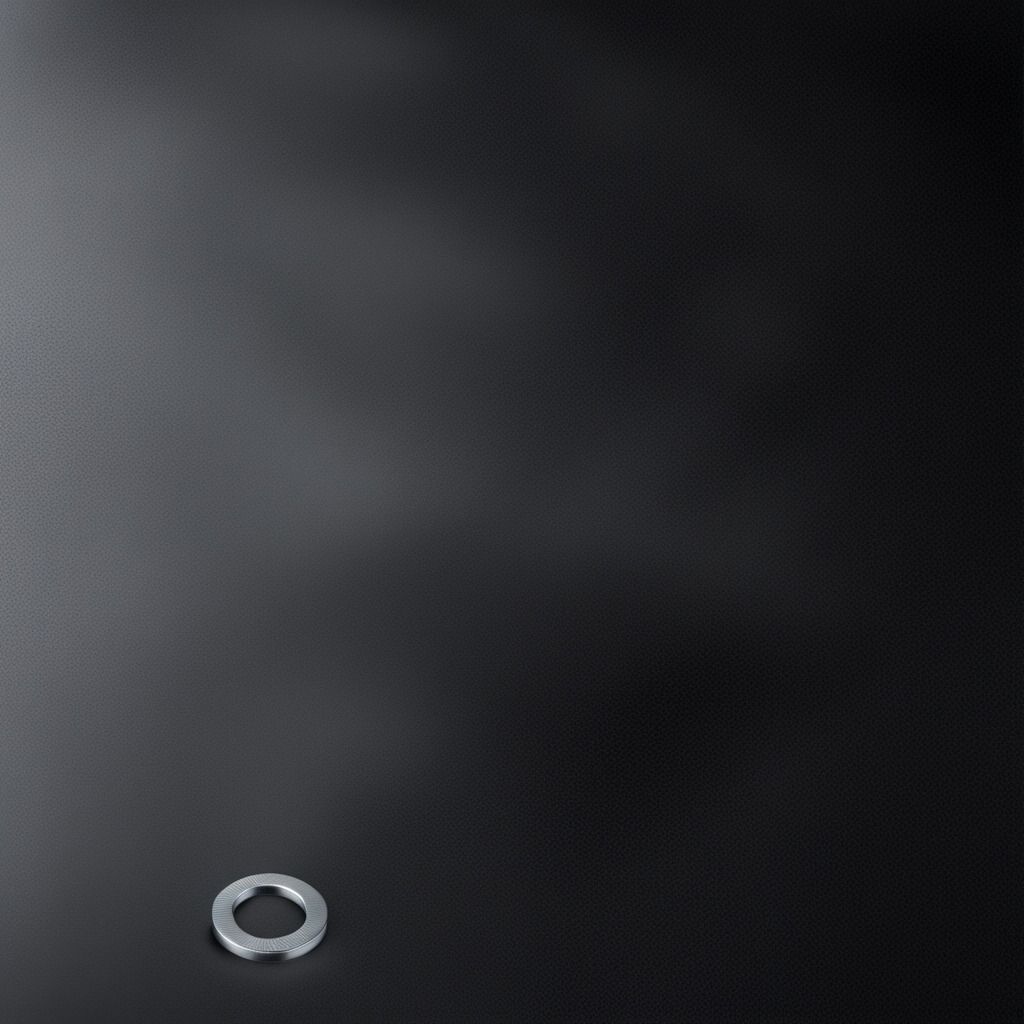
A flat metal washer is lying on the clean granite tabletop covered with a black rubber mat inside a workshop under bright overhead lighting crisp shadows high clarity worn but beneath the mat.